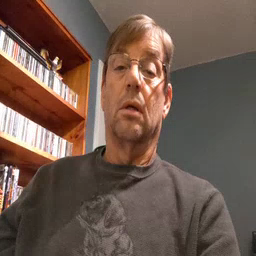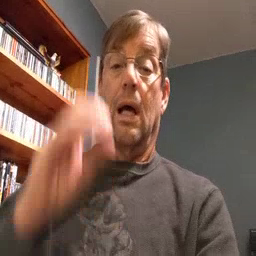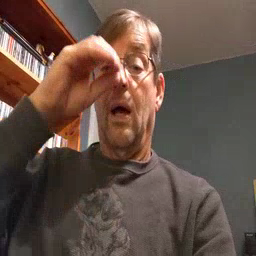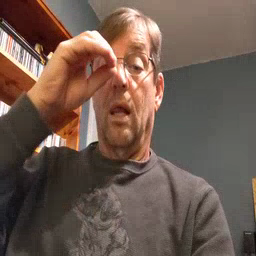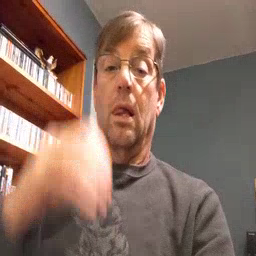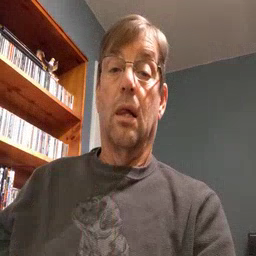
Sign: owl